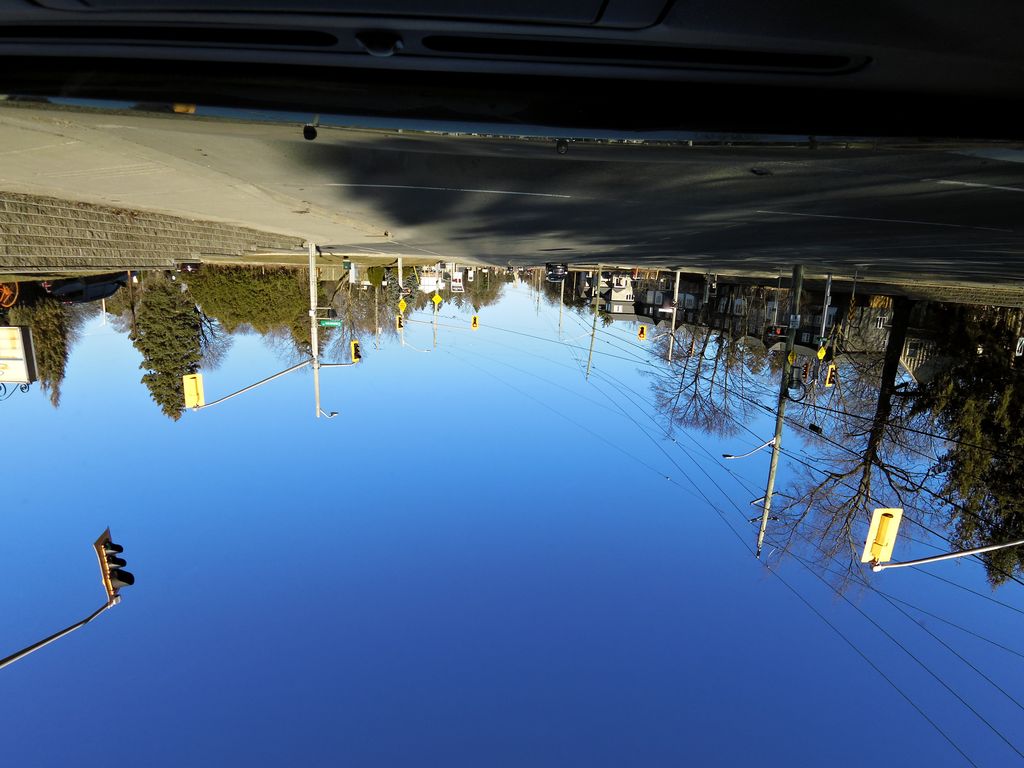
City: hamilton